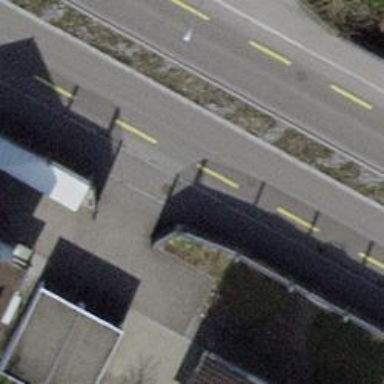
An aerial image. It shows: Wall barrier.